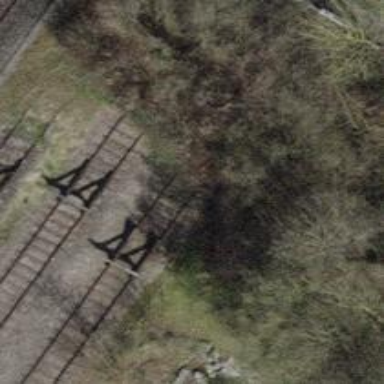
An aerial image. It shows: Railway buffer stop.